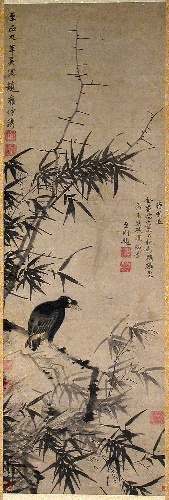
Title: 元　趙雍(款)　鸜鵒竹影圖　軸|Mynah Bird and Bamboo
Artist: Zhao Yong
Artist bio: Chinese, 1289–after 1360
Date: dated 1349
Object type: Hanging scroll
Classification: Paintings
Medium: Hanging scroll; ink on paper
Culture: China
Period: Yuan dynasty (1271–1368)
Dimensions: Image: 45 x 14 7/8 in. (114.3 x 37.8 cm)
Overall with mounting: 83 1/2 x 20 3/8 in. (212.1 x 51.8 cm)
Overall with knobs: 83 1/2 x 23 in. (212.1 x 58.4 cm)
Department: Asian Art
Credit line: Bequest of John M. Crawford Jr., 1988
Accession year: 1989
Repository: Metropolitan Museum of Art, New York, NY
Tags: Birds|Bamboo